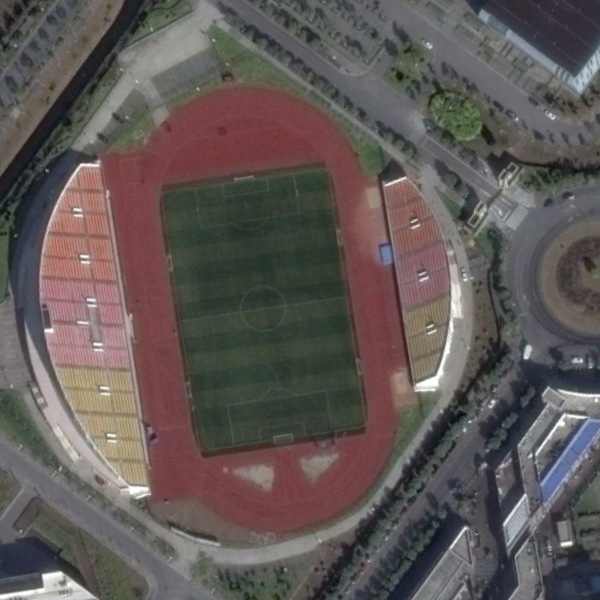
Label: Stadium